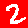
Digit: 2